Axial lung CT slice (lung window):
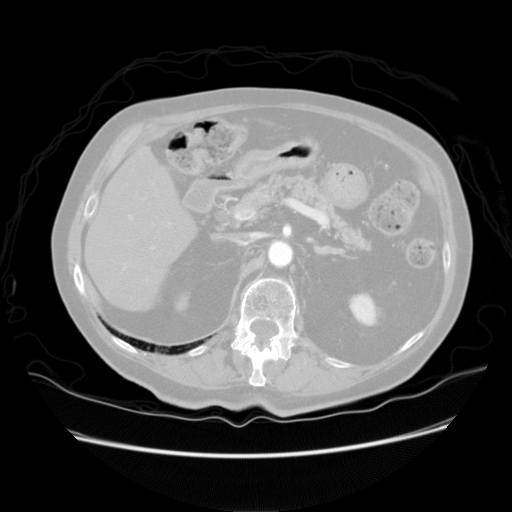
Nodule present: no